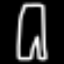
Label: pants